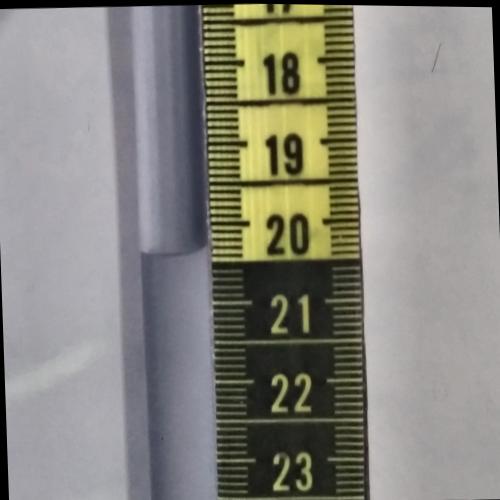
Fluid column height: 20.3 cm